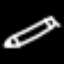
Label: pencil